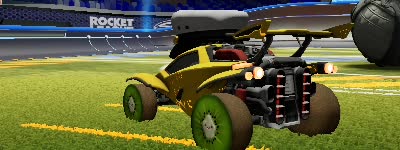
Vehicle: octane